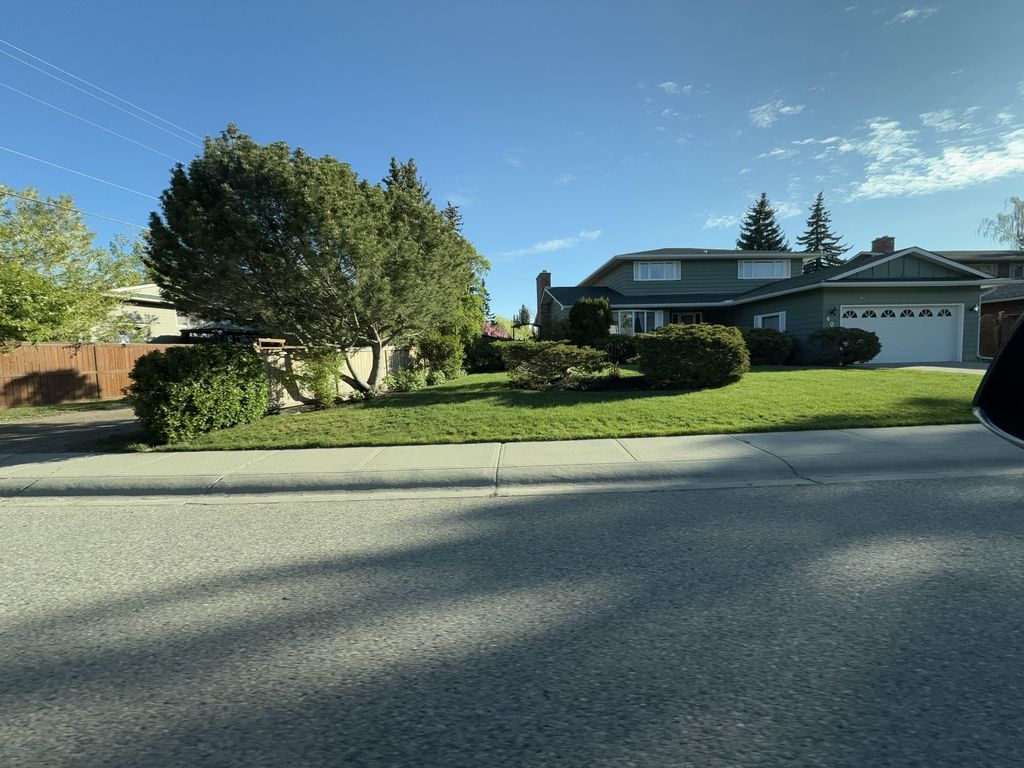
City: calgary